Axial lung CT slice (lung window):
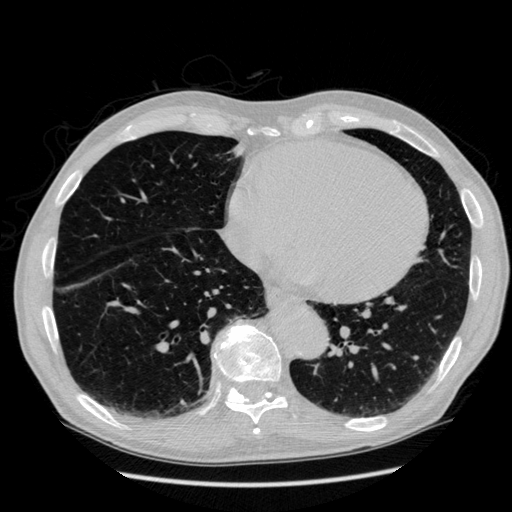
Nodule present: no